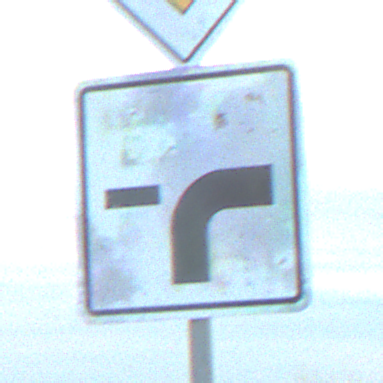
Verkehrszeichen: VerlaufVorfahrtsstrasse9
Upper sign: Vorfahrtsstrasse
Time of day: SunriseSunset
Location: Outdoor (RoadRail)
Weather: PartlyCloudy
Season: NotSpecified
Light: Natural